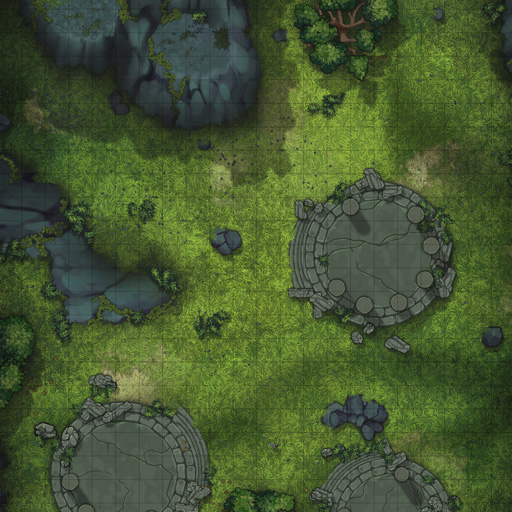
A D&D Grid Map clearing with cliffs three stone pedastools (Forest Ruins Map)